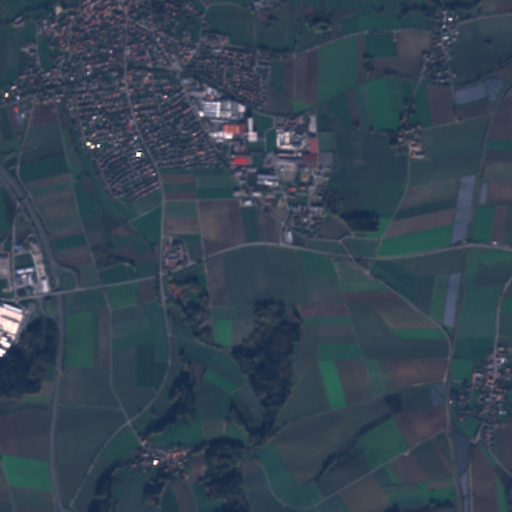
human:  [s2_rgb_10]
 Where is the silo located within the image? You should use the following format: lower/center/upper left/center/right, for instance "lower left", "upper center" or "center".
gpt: The silo is located in the upper center of the image.
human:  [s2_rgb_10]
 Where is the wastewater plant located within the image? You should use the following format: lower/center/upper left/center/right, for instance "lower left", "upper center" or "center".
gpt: The wastewater plant is located in the upper center of the image.
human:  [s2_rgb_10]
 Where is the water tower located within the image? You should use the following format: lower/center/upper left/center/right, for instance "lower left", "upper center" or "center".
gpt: The water tower is located in the lower center of the image.
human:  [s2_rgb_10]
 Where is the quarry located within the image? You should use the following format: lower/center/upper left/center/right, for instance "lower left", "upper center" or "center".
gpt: There is no quarry in the image.